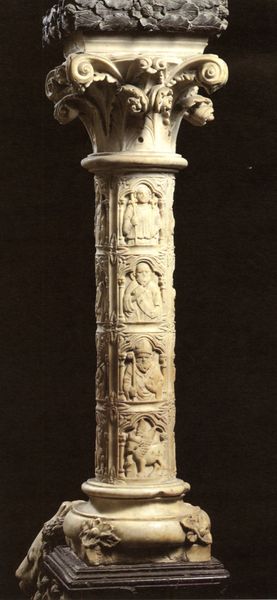
Titel: Kandelaber
Standort: Florenz, Baptisterium (EU - I - Toskana); Herstellungsort: Florenz (EU - I - Toskana)
Schlagwörter: blätter, dunkel, flügel, gott, hand, weiß, menschen, blume, blumen, braun, hut, marmor, männer, schmuck, säule, blüten, tier, beige, bart, sockel, stein, bildnis, felder, adel, blatt, renaissance, kreis, rund, relief, stab, bischof, floral, ornamente, bauer, foto, vier, kreuz, kranz, kapitell, photo, voluten, antik, bischöfe, geistliche, mitra, volute, heilige, basis, schnecke, schnecken, gottheit, hirtenstab, korinthisch, ochse, wulst, ochs, korintisch, kriche, stände, bischofsstab, rollwerk, krankz